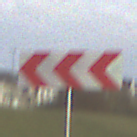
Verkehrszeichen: RichtungstafelnInKurvenGrossRechts
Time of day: SunriseSunset
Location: Outdoor (Suburban)
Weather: PartlyCloudy
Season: NotSpecified
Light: Natural